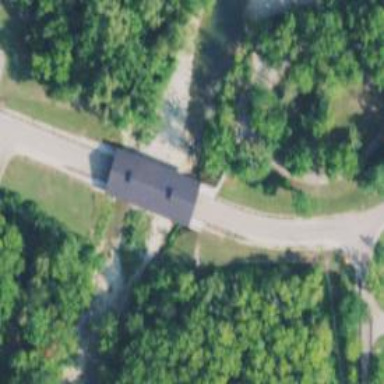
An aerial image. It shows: Covered footway on bridge.